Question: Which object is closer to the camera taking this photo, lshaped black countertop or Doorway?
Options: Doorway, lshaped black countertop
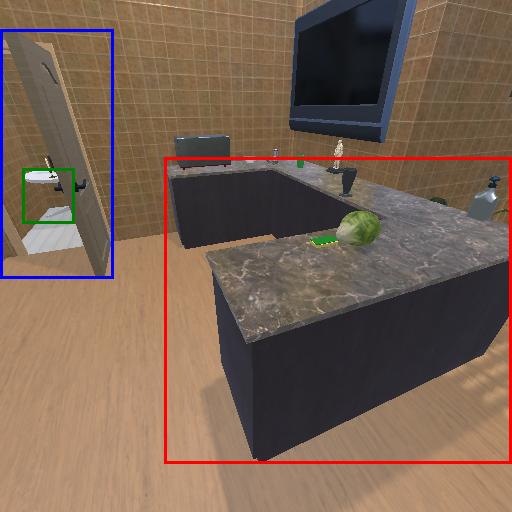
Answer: Doorway